Question: Count the number of objects in the diagram.
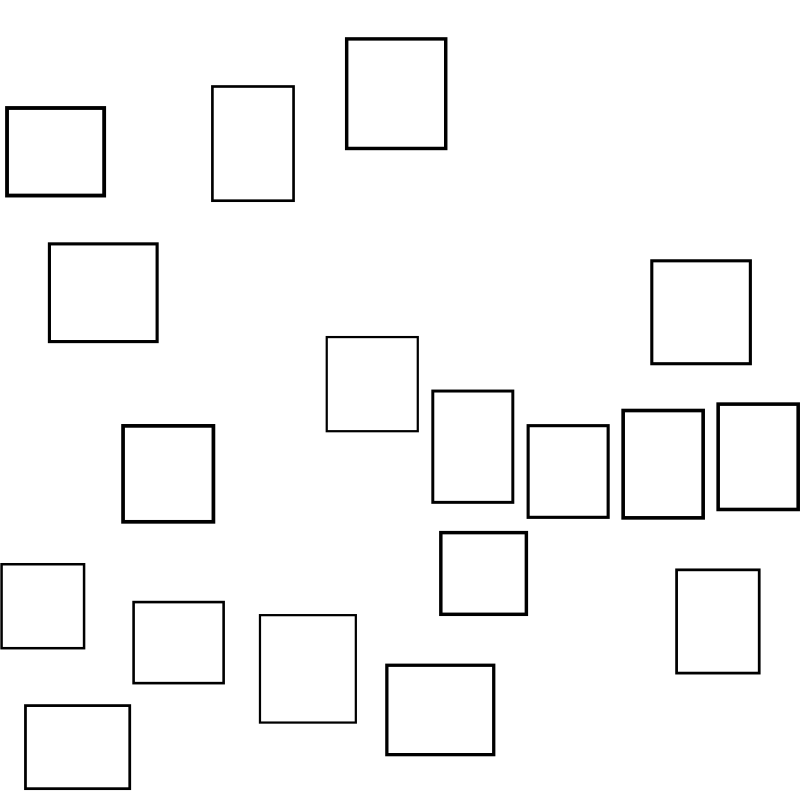
Answer: 18